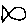
Label: fish